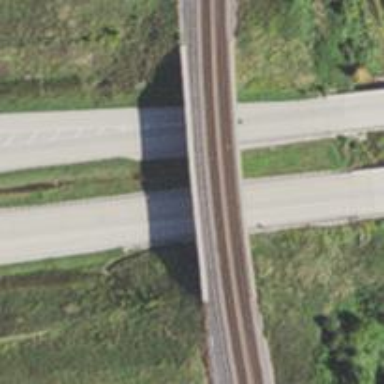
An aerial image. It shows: Railway bridge over siding rail service.